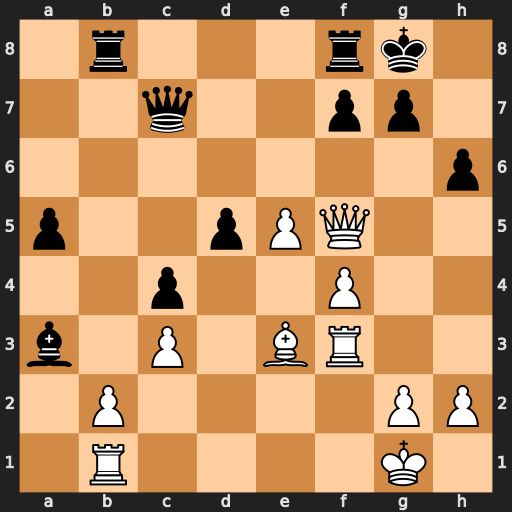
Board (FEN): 1r3rk1/2q2pp1/7p/p2pPQ2/2p2P2/b1P1BR2/1P4PP/1R4K1
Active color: w
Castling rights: -
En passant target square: -
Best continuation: bxa3 Rxb1+ Qxb1